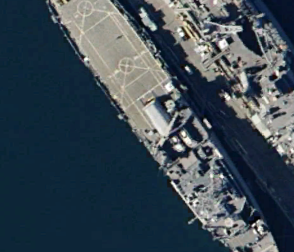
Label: combat